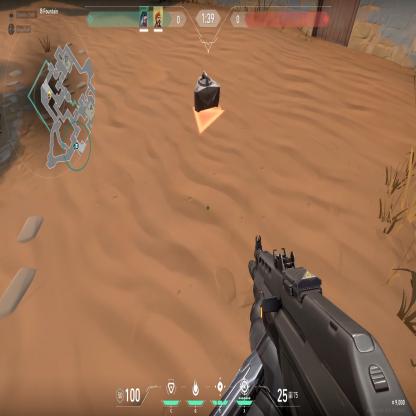
Label: dropped spike